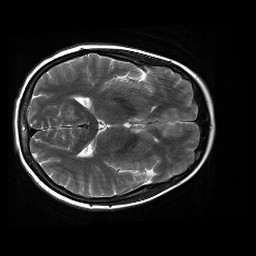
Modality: T2w
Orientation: axial
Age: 21
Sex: female
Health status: healthy
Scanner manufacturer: siemens
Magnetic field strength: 3 T
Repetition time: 4.01 s
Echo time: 0.116 s